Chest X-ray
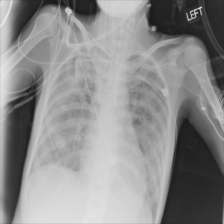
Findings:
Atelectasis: negative
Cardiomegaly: negative
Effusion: negative
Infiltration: positive
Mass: negative
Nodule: negative
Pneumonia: negative
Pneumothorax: negative
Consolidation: negative
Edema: negative
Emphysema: negative
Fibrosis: negative
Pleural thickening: negative
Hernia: negative